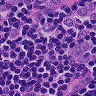
Metastatic tissue present: yes